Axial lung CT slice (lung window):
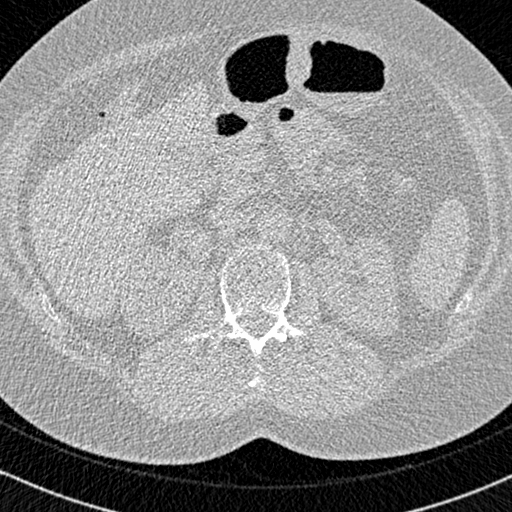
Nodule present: no